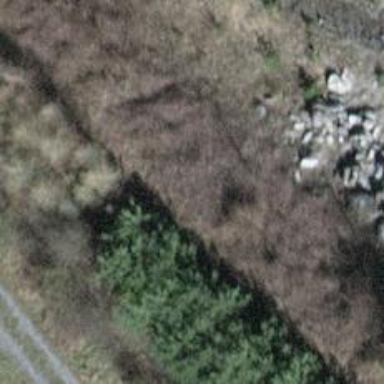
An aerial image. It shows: Retaining wall.